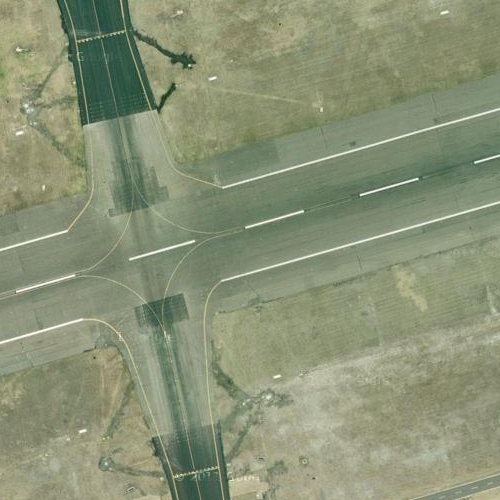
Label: sydney